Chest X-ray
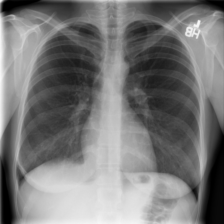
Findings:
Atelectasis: negative
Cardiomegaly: negative
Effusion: positive
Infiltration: negative
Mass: negative
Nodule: negative
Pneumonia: negative
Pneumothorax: negative
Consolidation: negative
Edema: negative
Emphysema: negative
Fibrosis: negative
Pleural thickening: negative
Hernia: negative